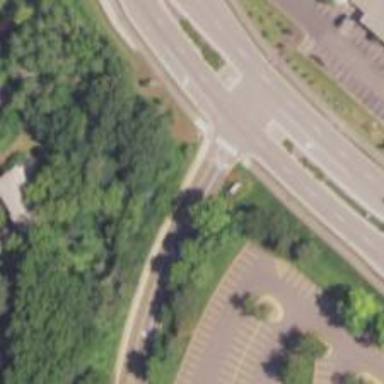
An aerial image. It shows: Asphalt cycleway with uncontrolled zebra crossing.